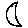
Label: moon